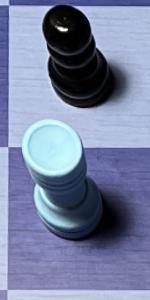
Label: Rook_White